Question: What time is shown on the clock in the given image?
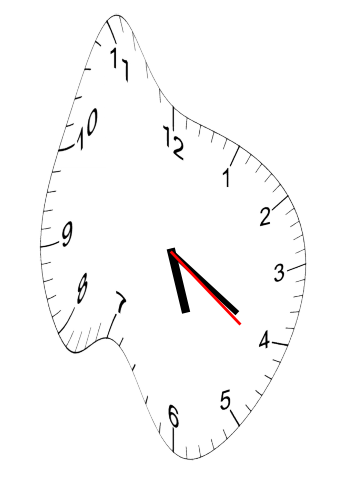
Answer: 05:20:21